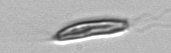
Label: Chrysochromulina